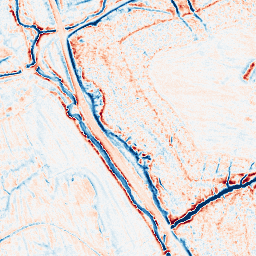
Category: edge_preserving
Decomposition family: anisotropic_diffusion
Decomposition parameters: iterations: 50
kappa: 30
gamma: 0.05
Upsampling method: quadratic
Upsampling parameters: scale: 4
Upsampling scale: 4